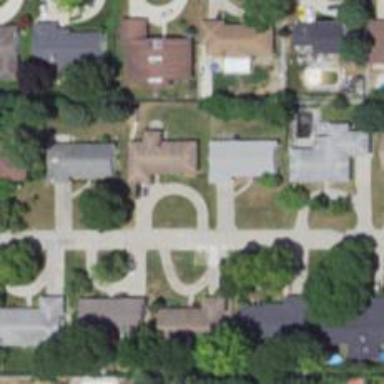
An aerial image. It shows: Driveway.